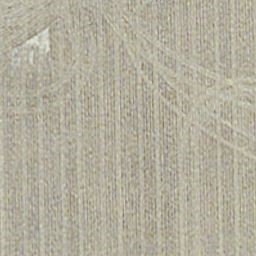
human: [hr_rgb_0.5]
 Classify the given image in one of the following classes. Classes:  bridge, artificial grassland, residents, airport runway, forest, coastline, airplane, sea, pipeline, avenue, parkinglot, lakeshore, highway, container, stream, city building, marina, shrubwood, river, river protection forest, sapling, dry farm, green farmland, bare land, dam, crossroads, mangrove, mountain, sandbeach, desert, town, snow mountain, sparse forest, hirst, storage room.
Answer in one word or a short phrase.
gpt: dry farm